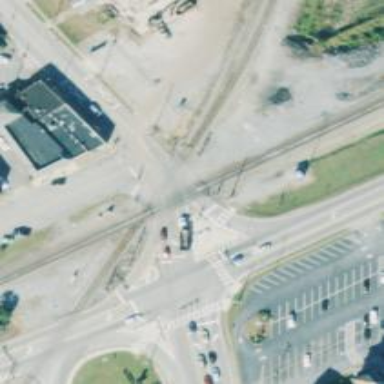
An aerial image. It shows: Level crossing with lights at the railway.